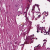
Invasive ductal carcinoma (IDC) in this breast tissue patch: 0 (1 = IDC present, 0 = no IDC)